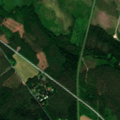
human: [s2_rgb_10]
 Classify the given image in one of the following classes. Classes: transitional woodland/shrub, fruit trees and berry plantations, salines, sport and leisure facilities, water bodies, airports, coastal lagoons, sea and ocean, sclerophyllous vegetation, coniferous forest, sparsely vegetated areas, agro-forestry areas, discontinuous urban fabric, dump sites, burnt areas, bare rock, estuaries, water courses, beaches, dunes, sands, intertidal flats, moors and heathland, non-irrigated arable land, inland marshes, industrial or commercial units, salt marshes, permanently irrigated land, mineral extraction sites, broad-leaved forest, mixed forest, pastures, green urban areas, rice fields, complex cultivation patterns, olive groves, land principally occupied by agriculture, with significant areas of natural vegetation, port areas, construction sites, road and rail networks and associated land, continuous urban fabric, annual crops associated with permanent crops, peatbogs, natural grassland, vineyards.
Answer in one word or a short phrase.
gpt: non-irrigated arable land, land principally occupied by agriculture, with significant areas of natural vegetation, coniferous forest, mixed forest, transitional woodland/shrub